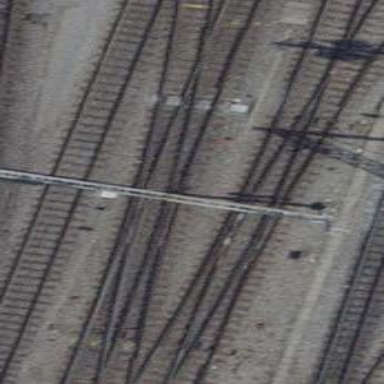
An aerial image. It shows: Single railway track with electrified contact line.